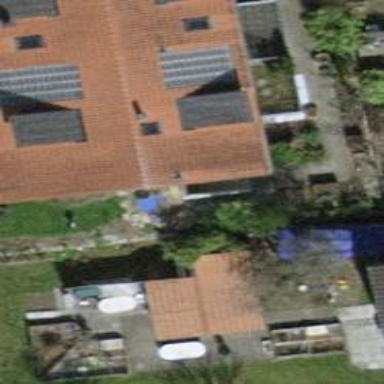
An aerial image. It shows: Building with tiled roof.